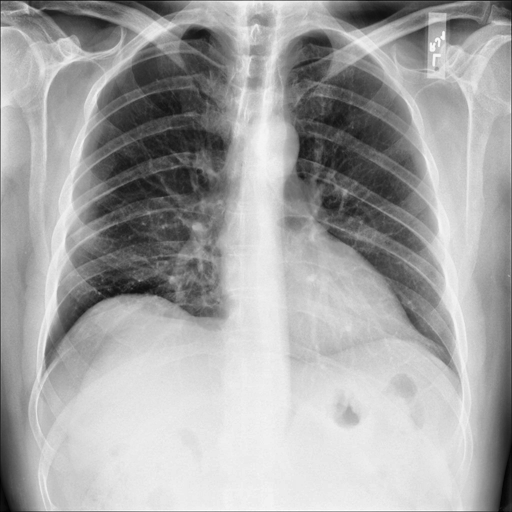
Finding: NORMAL